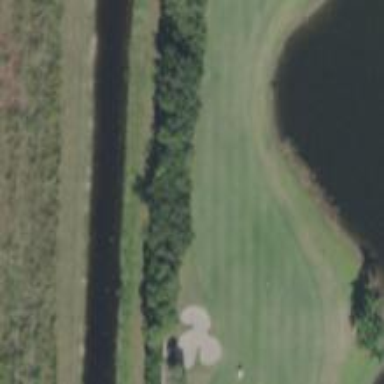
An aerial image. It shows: View of golf hole.